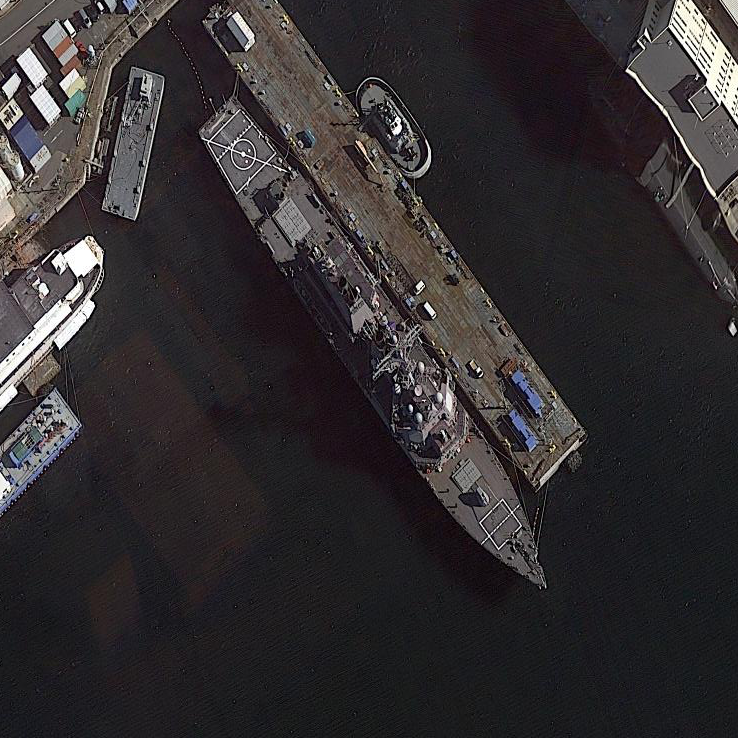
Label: destroyer